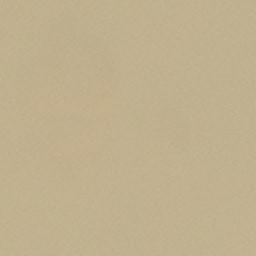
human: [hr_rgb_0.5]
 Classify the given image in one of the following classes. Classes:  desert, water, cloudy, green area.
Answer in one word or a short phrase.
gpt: desert